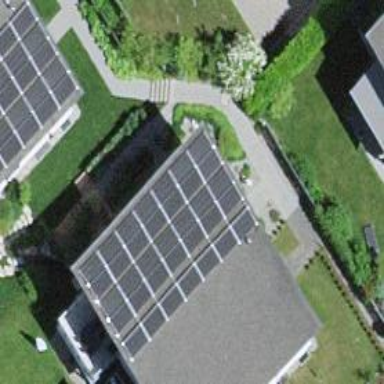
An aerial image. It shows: Solar photovoltaic panel generator located on building's roof.